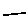
Label: line